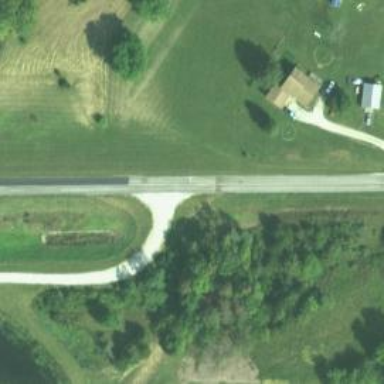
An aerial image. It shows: Tertiary road.